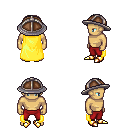
a pixel art fantasy rpg character, male body template, human, tanned skin, yellow cape, red pants, gray long mohawk hairstyle, chain helm, gold boots, four views (front, back, left, right), 2x2 character sprite sheet, small pixel art, hard edges, no anti-aliasing